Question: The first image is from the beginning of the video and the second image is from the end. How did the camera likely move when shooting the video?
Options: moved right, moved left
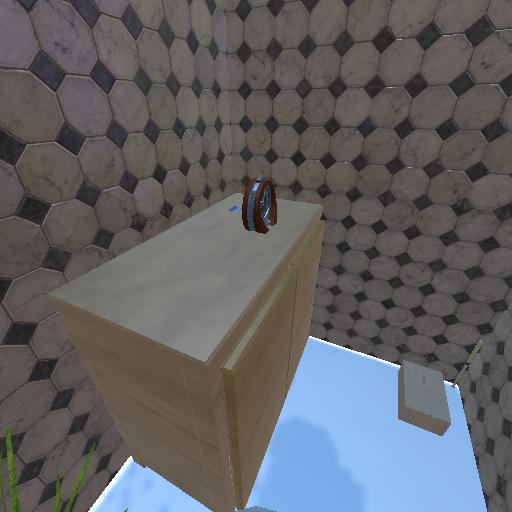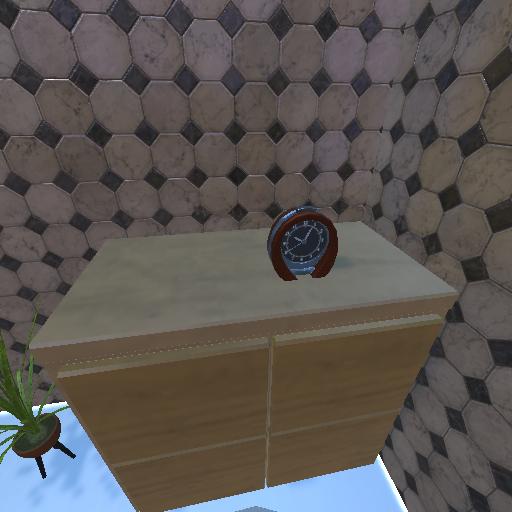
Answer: moved right